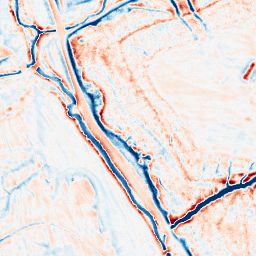
Category: edge_preserving
Decomposition family: bilateral
Decomposition parameters: d: 15
sigma_color: 75
sigma_space: 75
Upsampling method: bspline
Upsampling parameters: scale: 8
Upsampling scale: 8